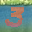
Label: 3